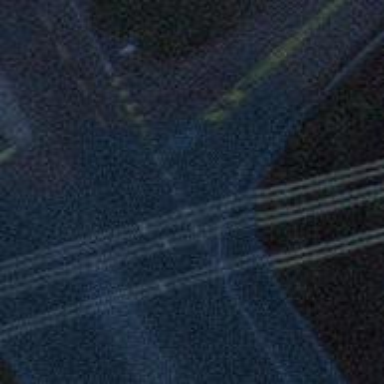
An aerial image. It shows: Road with "give way" sign.